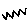
Label: zigzag